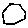
Label: hexagon